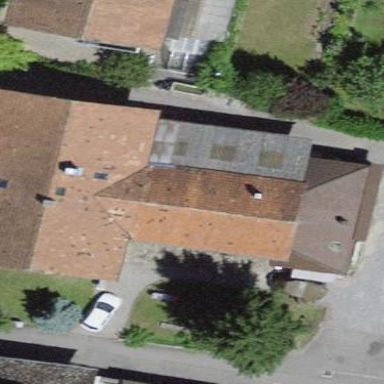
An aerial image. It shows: Residential building with gabled roof.